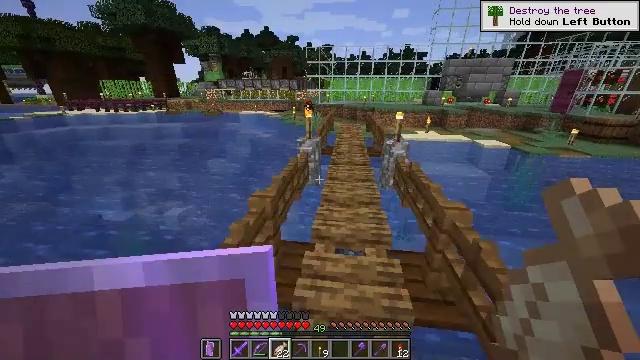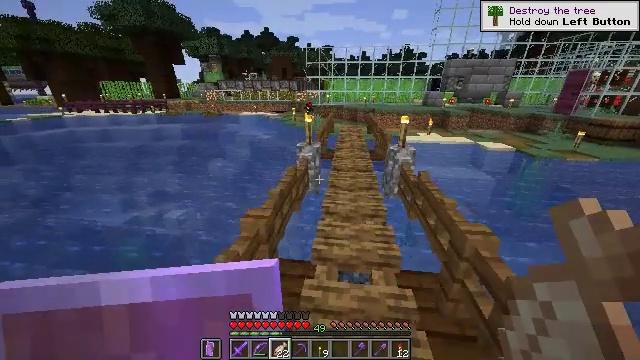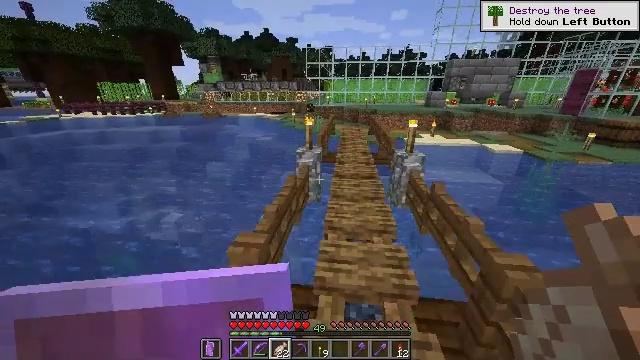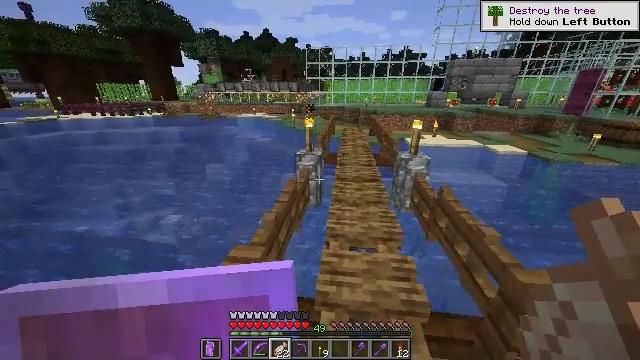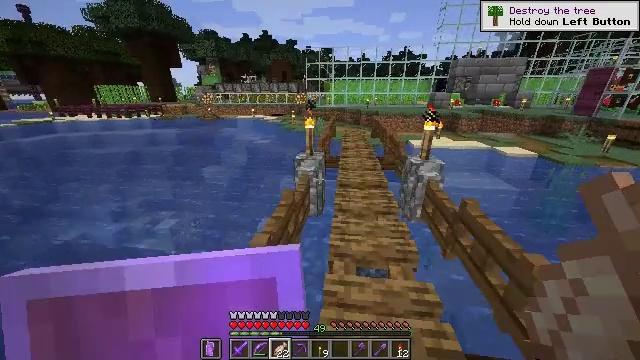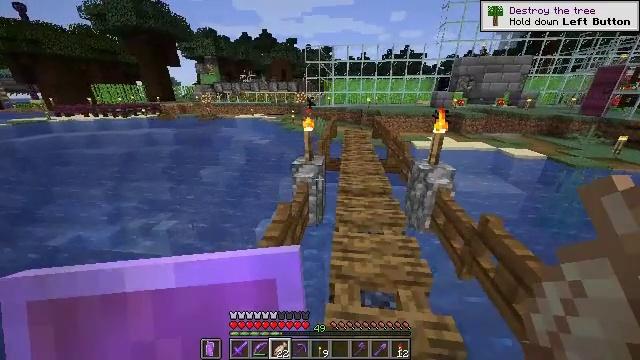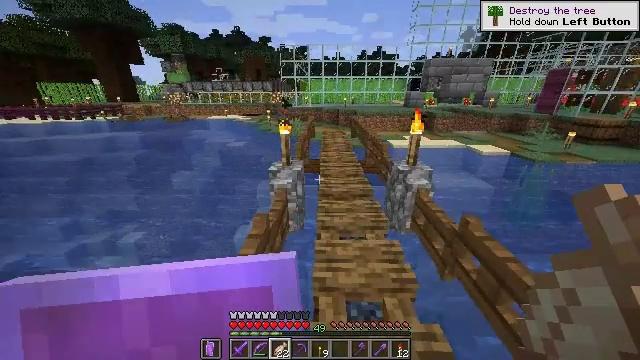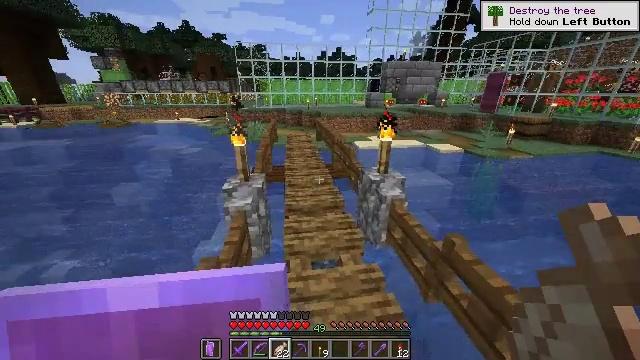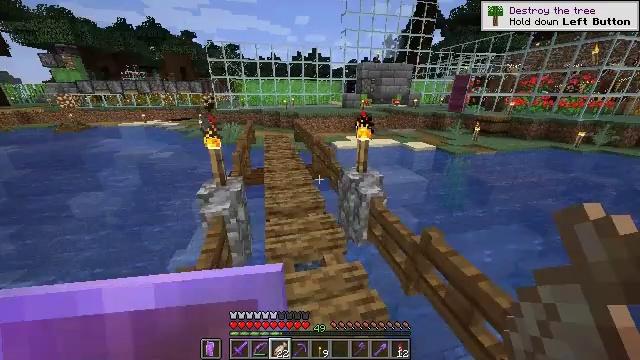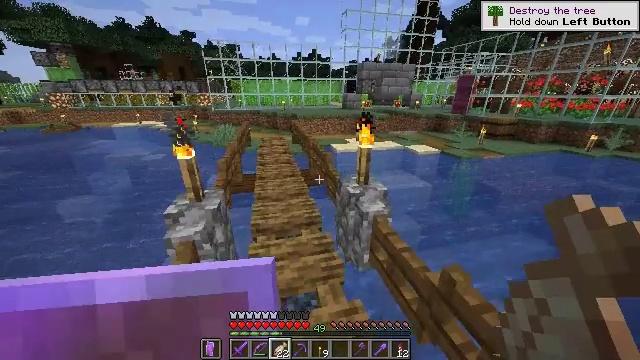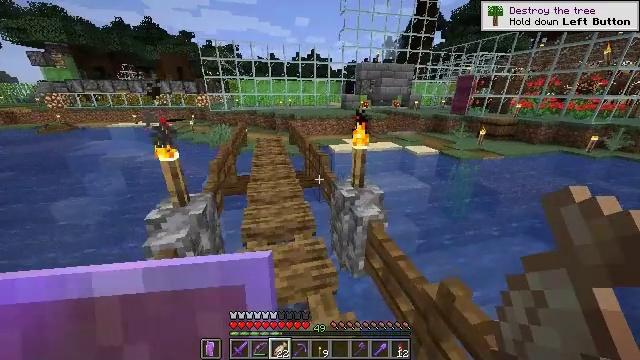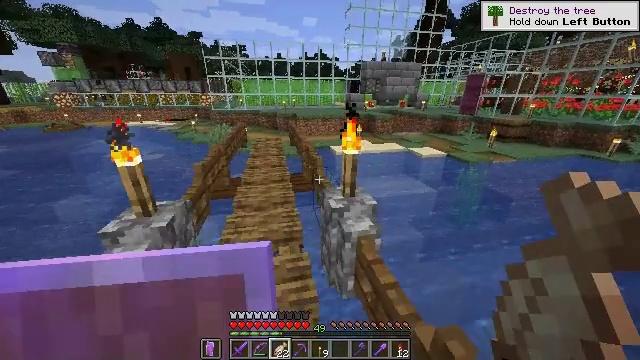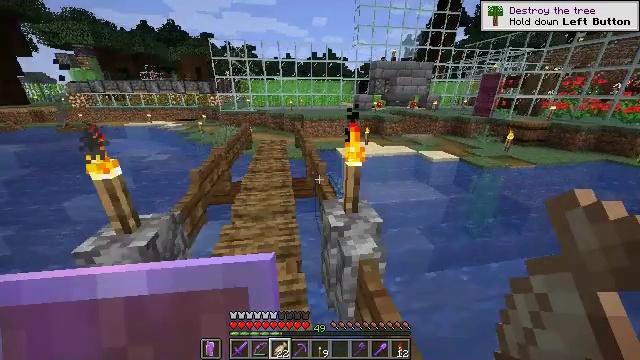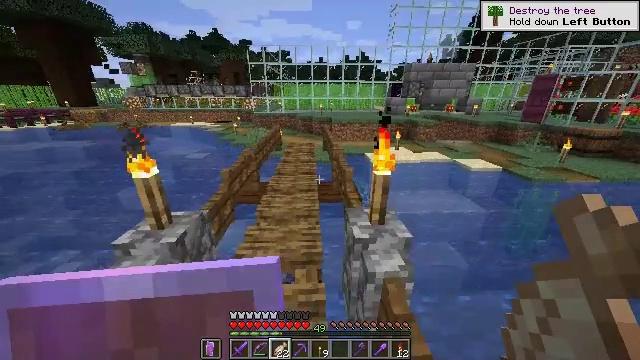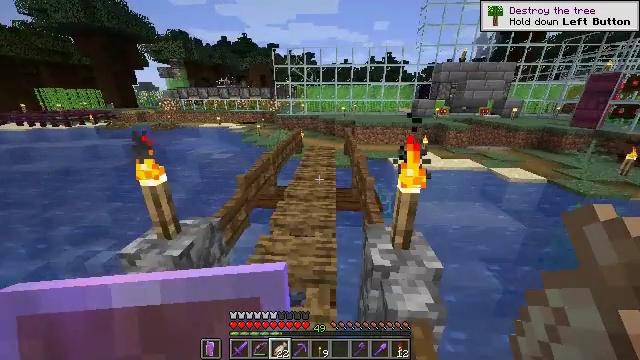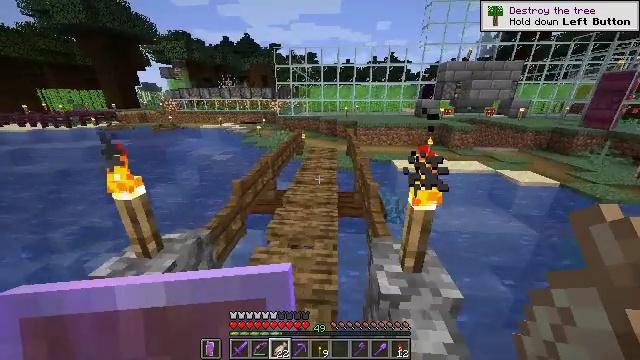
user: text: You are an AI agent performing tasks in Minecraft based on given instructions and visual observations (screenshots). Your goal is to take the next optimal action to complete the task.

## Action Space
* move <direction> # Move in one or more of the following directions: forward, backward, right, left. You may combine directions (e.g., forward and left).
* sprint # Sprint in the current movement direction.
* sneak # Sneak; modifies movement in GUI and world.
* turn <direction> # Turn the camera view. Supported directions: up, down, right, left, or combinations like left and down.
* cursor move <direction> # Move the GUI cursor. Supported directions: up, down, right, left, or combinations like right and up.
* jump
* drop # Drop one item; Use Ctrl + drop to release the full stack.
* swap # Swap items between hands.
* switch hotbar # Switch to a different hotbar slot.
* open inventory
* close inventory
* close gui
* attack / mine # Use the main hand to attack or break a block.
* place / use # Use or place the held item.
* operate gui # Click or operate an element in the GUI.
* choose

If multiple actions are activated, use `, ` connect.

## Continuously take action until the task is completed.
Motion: motion action
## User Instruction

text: Craft the honey block by arranging honey bottles.
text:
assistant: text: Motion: move forward, sprint
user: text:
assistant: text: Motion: move forward, sprint
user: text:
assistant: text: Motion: move forward, sprint
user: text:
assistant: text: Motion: move forward, sprint
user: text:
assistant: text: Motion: move forward, sprint
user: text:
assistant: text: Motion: move forward, sprint, turn right
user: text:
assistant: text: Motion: move forward, sprint, turn right
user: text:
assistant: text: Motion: move forward, sprint, turn right
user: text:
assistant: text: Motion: move forward and move right, sprint
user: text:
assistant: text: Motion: move forward and move right, sprint
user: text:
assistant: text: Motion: move forward and move right, sprint, turn left
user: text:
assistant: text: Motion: move forward, sprint, turn left
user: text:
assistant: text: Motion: move forward, sprint, turn left
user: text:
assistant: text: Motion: move forward, sprint, turn left
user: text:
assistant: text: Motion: move forward, sprint
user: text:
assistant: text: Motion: move forward, sprint
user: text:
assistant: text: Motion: move forward, sprint
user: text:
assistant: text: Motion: move forward, sprint
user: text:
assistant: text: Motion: move forward, sprint
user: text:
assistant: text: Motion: move forward, sprint
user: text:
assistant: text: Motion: move forward, sprint
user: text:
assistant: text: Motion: move forward, sprint
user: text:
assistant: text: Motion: move forward, sprint
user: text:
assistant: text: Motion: move forward, sprint
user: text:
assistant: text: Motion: move forward, sprint
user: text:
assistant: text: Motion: move forward
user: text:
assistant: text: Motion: no_op
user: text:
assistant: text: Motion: no_op
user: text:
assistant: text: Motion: no_op
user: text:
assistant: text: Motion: open inventory